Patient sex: M
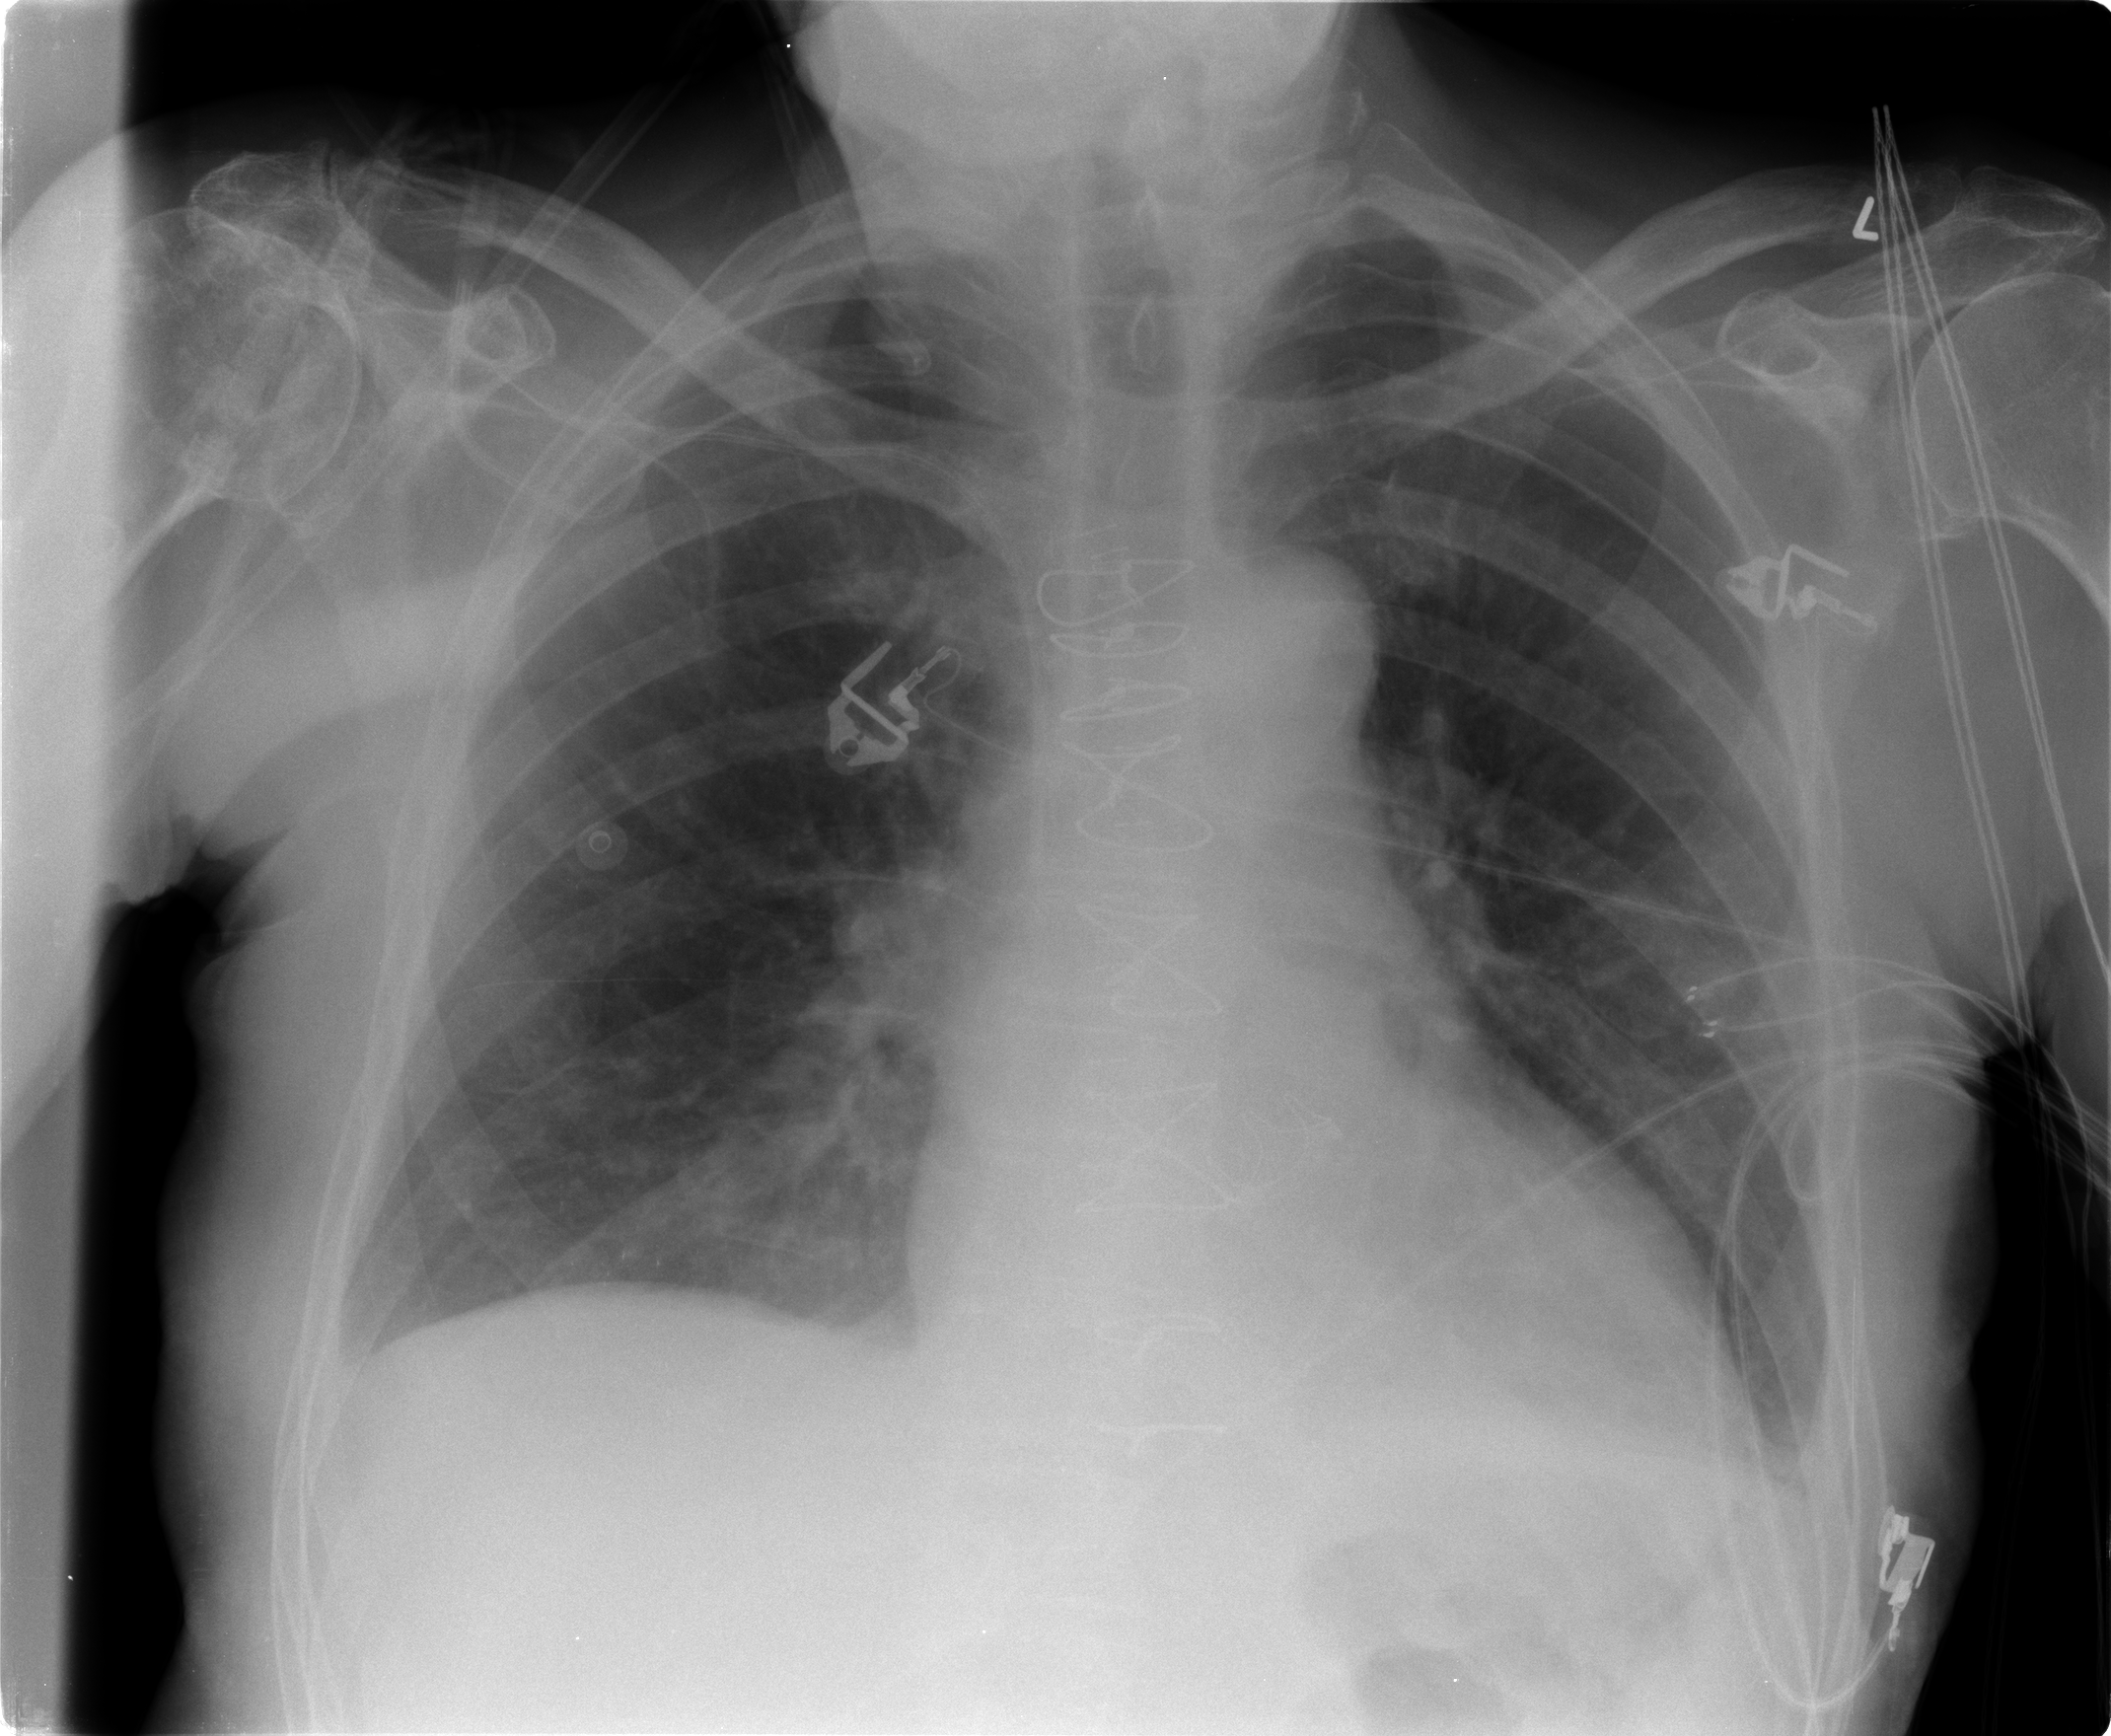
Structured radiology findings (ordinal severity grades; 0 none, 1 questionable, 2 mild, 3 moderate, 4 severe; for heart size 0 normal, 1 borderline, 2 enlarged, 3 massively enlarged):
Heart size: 0
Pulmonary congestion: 2
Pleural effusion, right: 0
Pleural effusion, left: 1
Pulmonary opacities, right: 0
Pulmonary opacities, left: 0
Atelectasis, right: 2
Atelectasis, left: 2